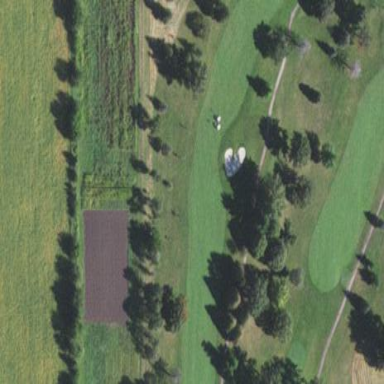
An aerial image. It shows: Golf fairway surrounded by grass.